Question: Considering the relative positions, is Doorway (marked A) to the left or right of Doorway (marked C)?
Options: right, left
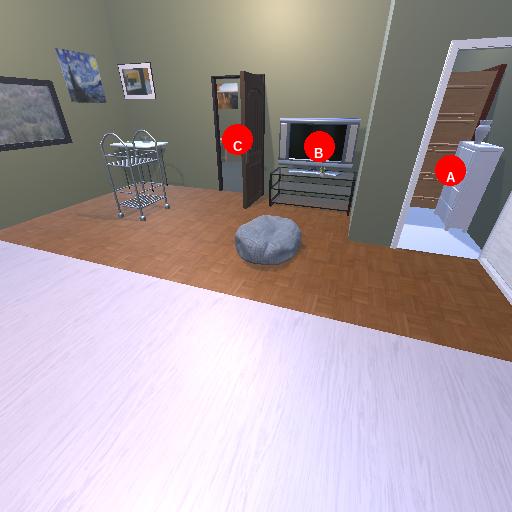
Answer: right